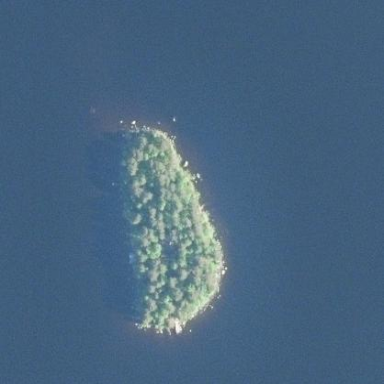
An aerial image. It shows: Islet surrounded by woodland.